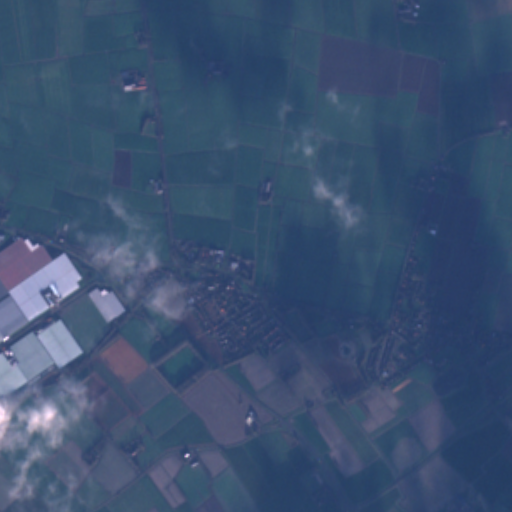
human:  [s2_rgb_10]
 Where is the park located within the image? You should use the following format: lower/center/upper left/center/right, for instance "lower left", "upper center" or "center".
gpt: The park is located in the lower center of the image.
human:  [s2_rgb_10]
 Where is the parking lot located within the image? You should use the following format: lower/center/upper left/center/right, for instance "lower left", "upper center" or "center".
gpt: The parking lot is located in the lower right of the image.
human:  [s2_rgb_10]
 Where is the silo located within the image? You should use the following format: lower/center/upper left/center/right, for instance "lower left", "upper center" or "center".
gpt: The silo is located in the lower left of the image.
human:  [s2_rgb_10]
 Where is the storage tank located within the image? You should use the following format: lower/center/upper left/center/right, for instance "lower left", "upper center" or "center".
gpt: The storage tank is located in the center left of the image.
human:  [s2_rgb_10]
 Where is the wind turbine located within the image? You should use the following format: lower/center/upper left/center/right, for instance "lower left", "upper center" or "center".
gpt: The wind turbine is located in the lower center of the image.
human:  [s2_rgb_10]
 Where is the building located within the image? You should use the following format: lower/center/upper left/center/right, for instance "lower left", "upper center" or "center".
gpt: There is no building in the image.